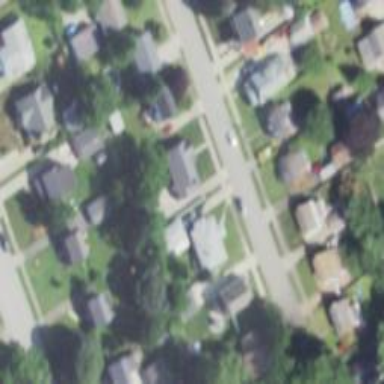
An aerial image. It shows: Neighborhood.